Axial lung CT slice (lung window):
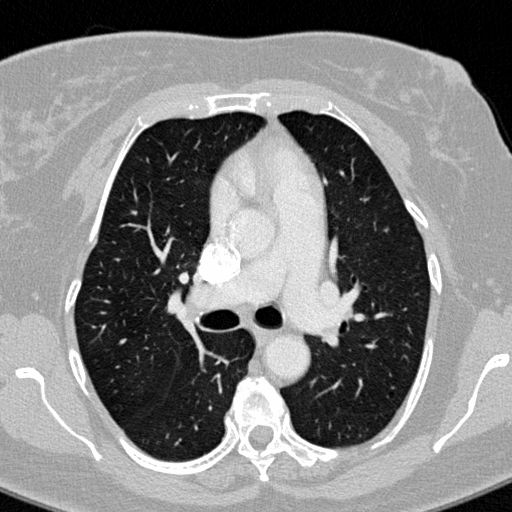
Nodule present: no